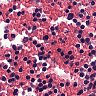
Metastatic tissue present: no